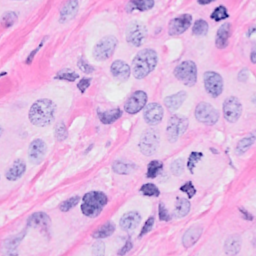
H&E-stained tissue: Breast